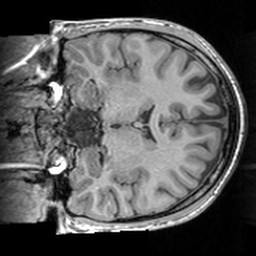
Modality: T1w
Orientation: coronal
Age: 18
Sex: male
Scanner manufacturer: siemens
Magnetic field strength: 3 T
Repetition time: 1.63 s
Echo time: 0.00311 s